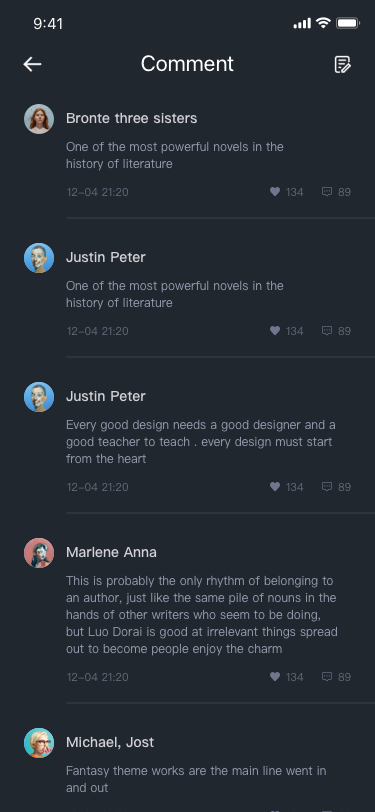
Text in this UI design:
Bronte three sisters
One of the most powerful novels in the
history of literature
134
89
12-04 21:20
Justin Peter
One of the most powerful novels in the
history of literature
134
89
12-04 21:20
134
89
Michael, Jost
Fantasy theme works are the main line went in
and out
12-04 21:20
Justin Peter
Every good design needs a good designer and a
good teacher to teach . every design must start
from the heart
134
89
12-04 21:20
Marlene Anna
This is probably the only rhythm of belonging to
an author, just like the same pile of nouns in the
hands of other writers who seem to be doing,
but Luo Dorai is good at irrelevant things spread
out to become people enjoy the charm
134
89
12-04 21:20
Comment